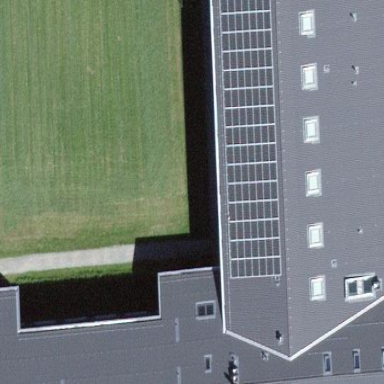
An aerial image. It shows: School building.